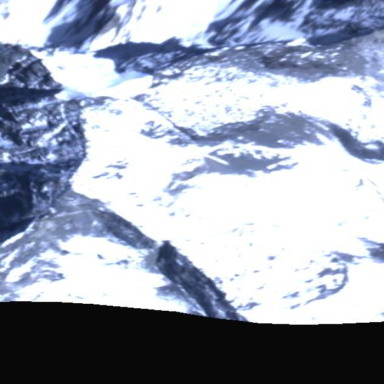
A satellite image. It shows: Majestic glacier in the distance.